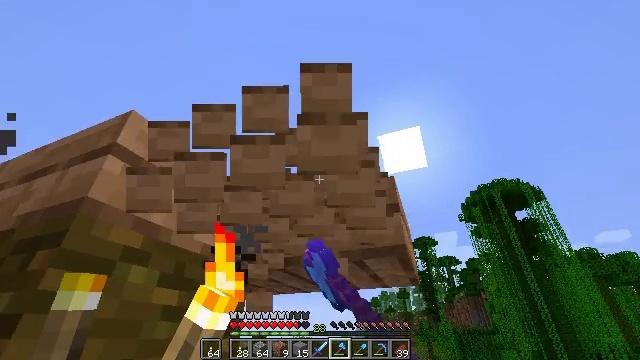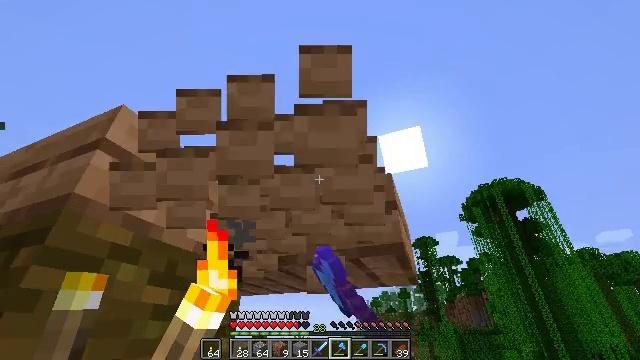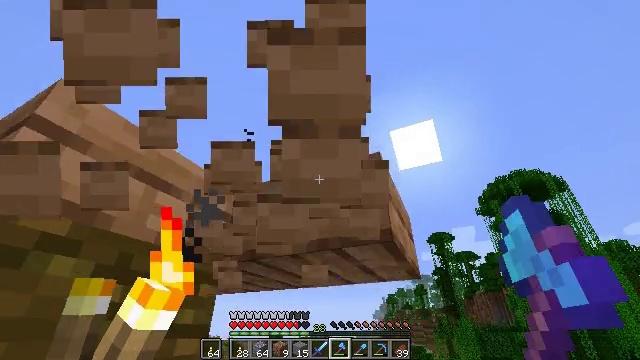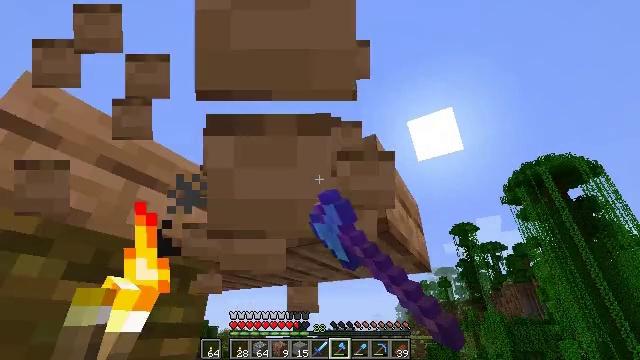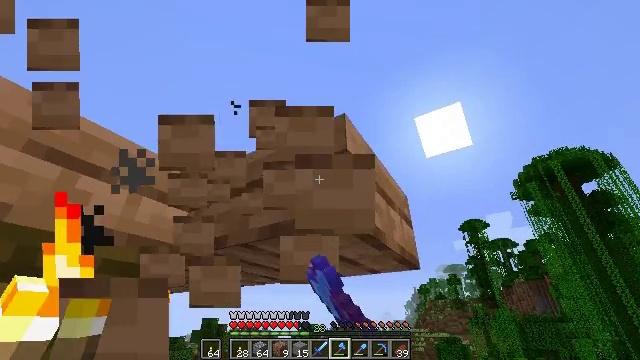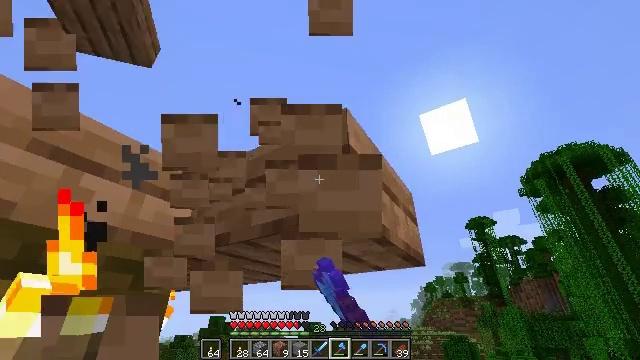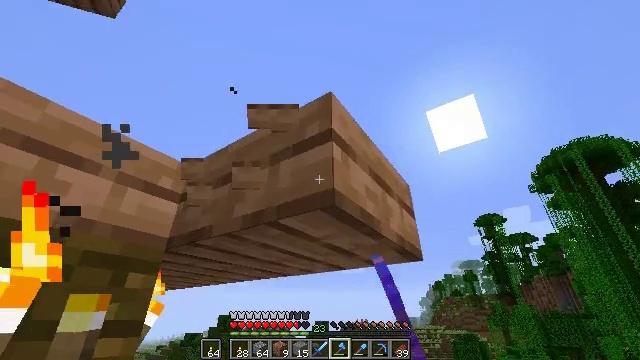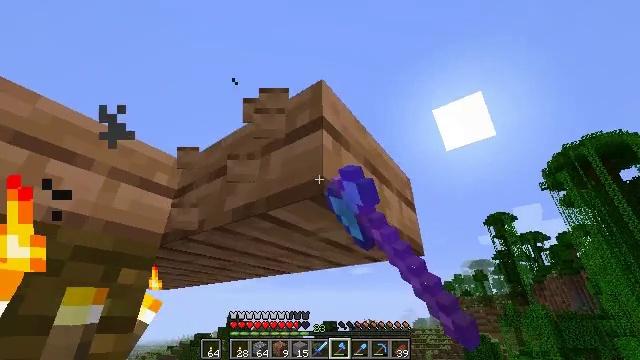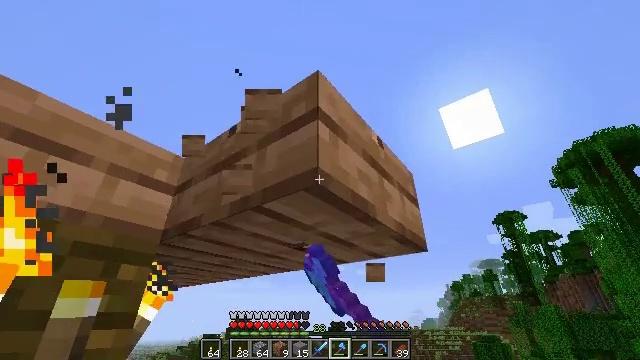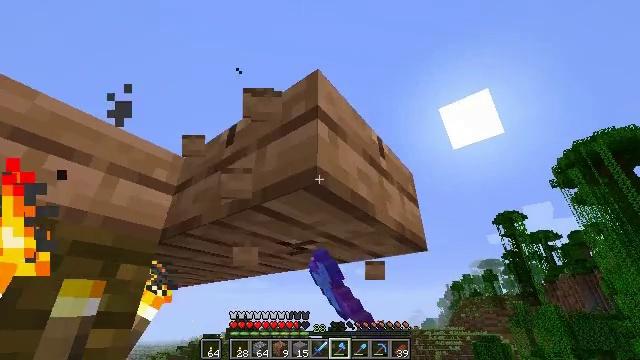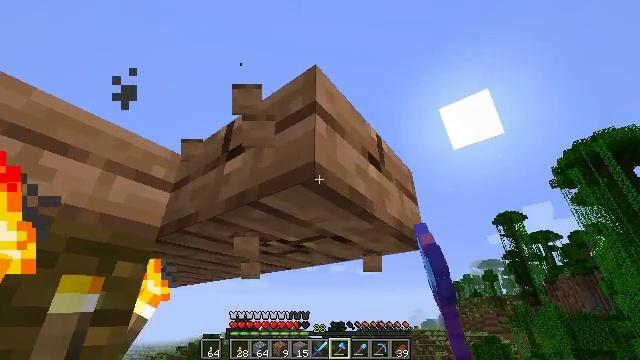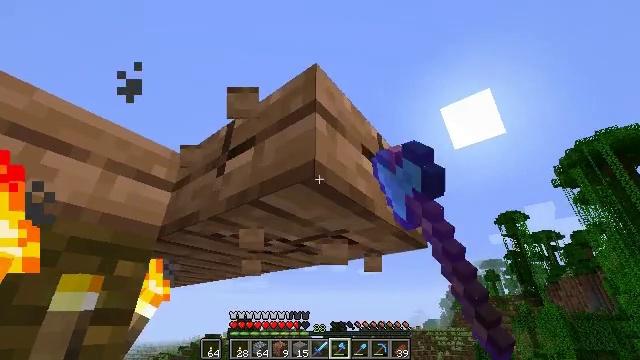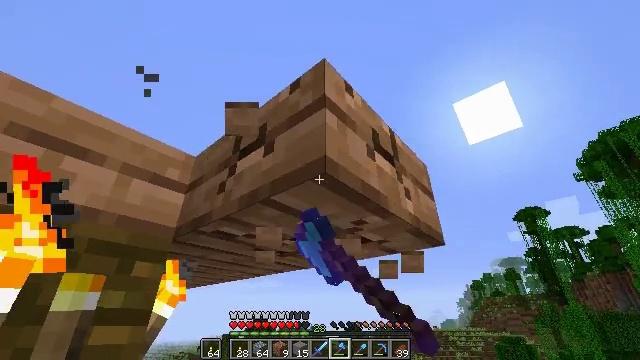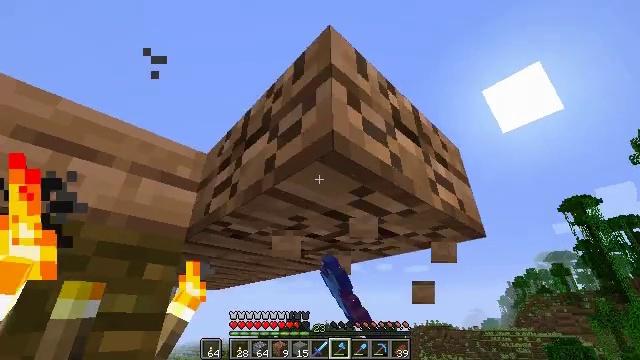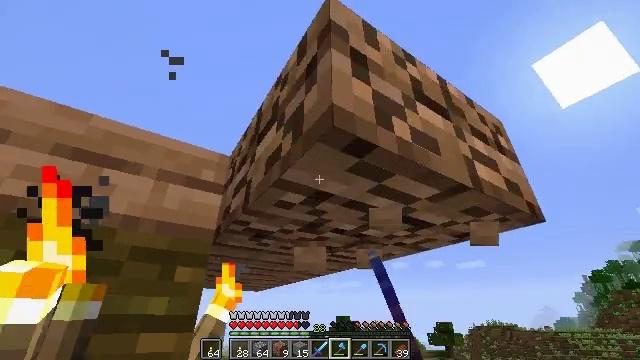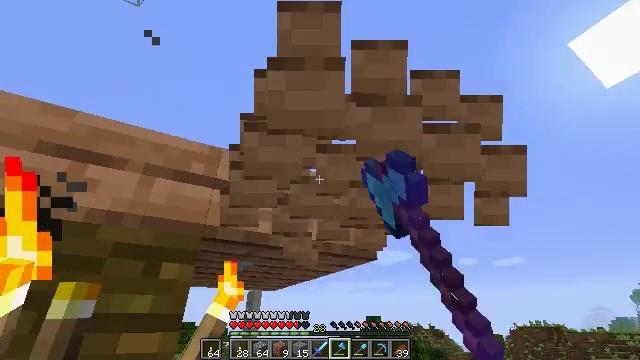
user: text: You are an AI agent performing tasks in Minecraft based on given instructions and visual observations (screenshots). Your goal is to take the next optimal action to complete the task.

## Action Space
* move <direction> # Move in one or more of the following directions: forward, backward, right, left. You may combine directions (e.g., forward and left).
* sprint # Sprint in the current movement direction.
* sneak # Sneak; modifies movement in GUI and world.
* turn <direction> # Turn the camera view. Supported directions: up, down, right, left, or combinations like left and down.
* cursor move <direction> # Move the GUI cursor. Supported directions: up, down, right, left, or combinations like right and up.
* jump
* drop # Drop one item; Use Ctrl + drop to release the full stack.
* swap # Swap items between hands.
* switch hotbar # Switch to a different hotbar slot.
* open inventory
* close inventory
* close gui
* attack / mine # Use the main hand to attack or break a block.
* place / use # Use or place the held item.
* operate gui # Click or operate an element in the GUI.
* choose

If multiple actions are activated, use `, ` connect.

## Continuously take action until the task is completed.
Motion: motion action
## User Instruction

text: Attack the jungle slab to break it.
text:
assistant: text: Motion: move forward and move right, attack / mine
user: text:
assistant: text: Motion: move forward and move right, turn left, attack / mine
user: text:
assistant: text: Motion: move forward and move right, turn left and down, attack / mine
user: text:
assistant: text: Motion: move forward and move right, turn left, attack / mine
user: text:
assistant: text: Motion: turn left, attack / mine
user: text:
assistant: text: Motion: turn left, attack / mine
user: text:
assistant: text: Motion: turn left, attack / mine
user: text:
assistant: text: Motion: turn left, attack / mine
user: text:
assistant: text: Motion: attack / mine
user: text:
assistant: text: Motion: attack / mine
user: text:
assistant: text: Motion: attack / mine
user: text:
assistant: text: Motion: move forward, turn left, attack / mine
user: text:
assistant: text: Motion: move forward and move right, turn left, attack / mine
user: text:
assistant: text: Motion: move forward and move right, turn left, attack / mine
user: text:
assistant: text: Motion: move forward and move right, turn left, attack / mine
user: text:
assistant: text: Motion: move forward and move right, turn left, attack / mine
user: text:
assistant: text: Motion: move forward and move right, turn left, attack / mine
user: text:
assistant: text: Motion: move forward and move right, turn left, attack / mine
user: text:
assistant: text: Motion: turn left, attack / mine
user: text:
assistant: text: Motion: turn left, attack / mine
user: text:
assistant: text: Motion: turn left, attack / mine
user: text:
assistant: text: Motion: turn left, attack / mine
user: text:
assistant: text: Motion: turn left, attack / mine
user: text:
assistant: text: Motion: turn left, attack / mine
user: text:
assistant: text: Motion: turn left, attack / mine
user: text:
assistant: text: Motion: move forward, turn left, attack / mine
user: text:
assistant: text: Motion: move forward, turn left, attack / mine
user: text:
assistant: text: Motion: move forward, turn left, attack / mine
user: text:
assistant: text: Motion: move forward and move right, turn left, attack / mine
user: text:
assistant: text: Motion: move forward and move right, turn left, attack / mine